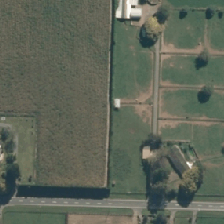
Land cover: shortrotation_cropland